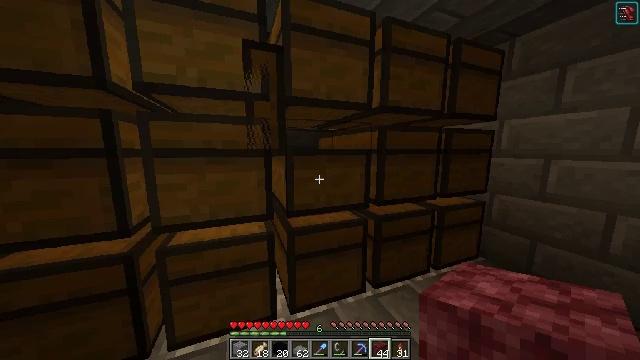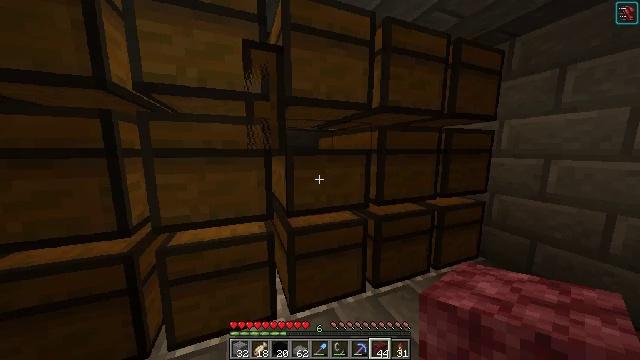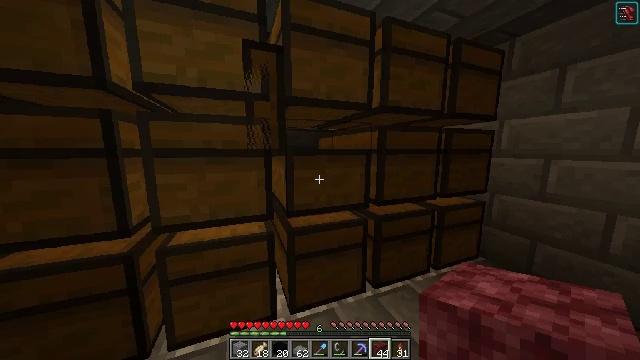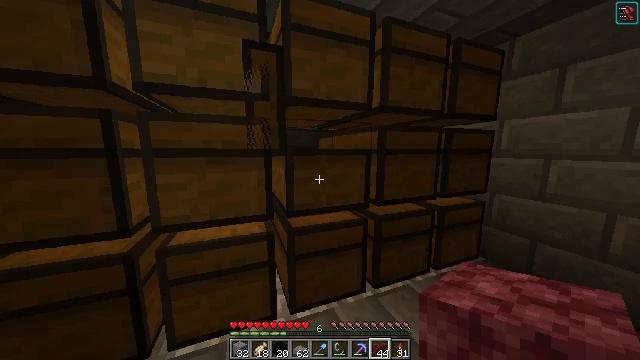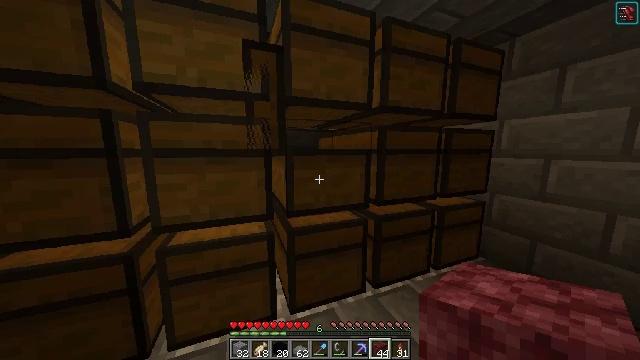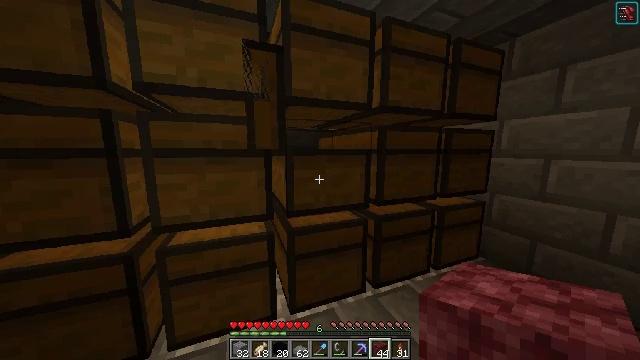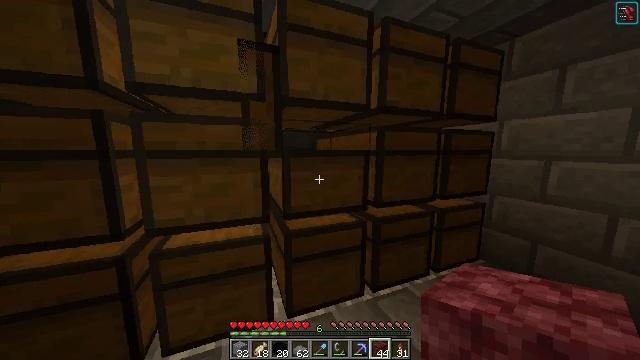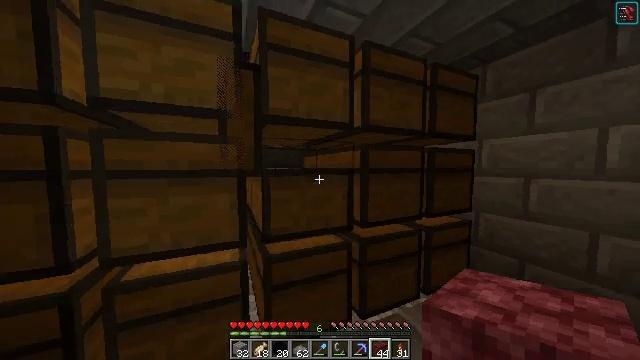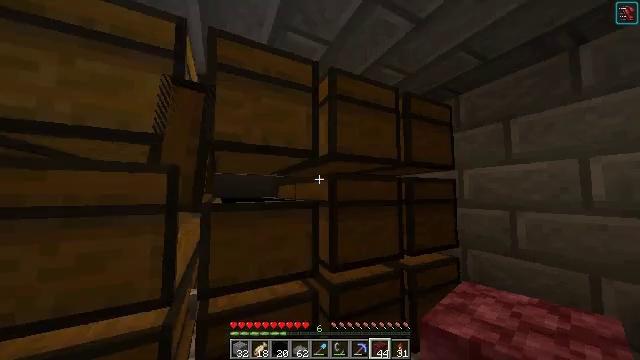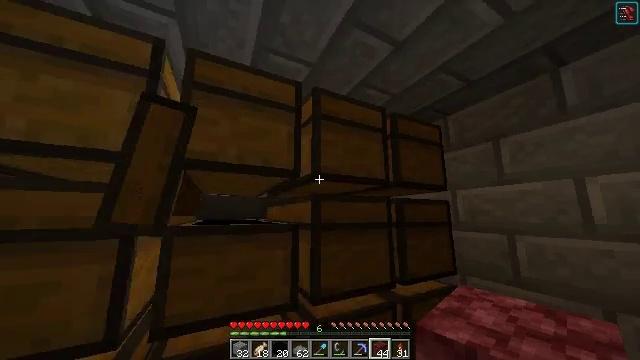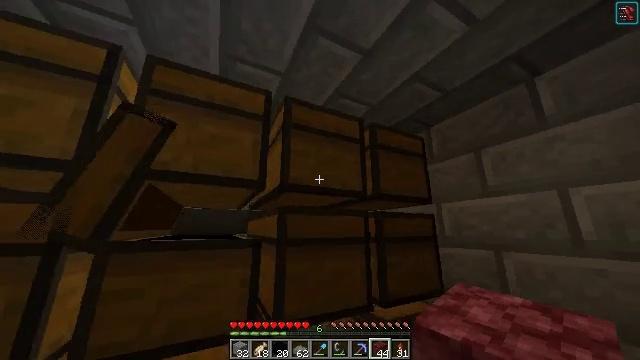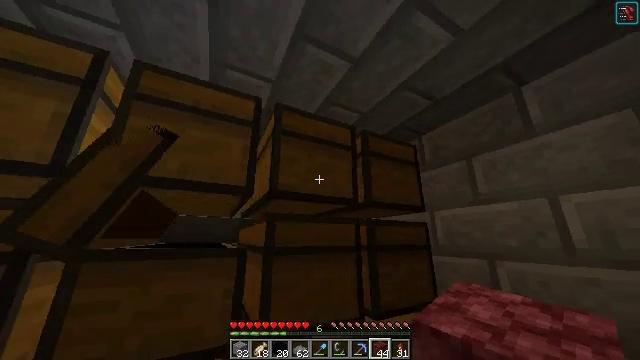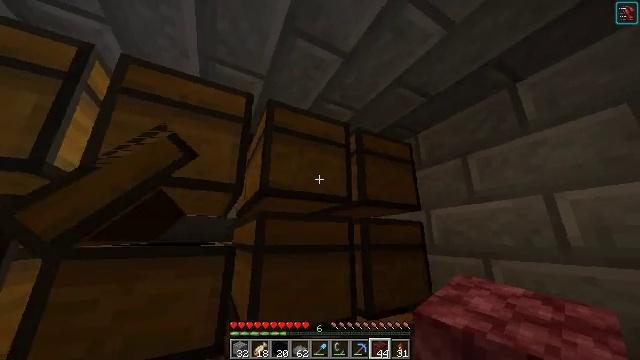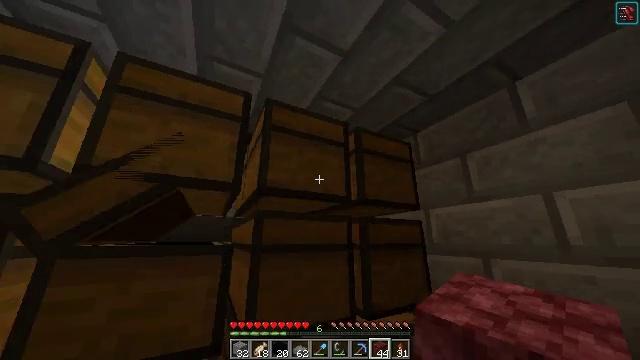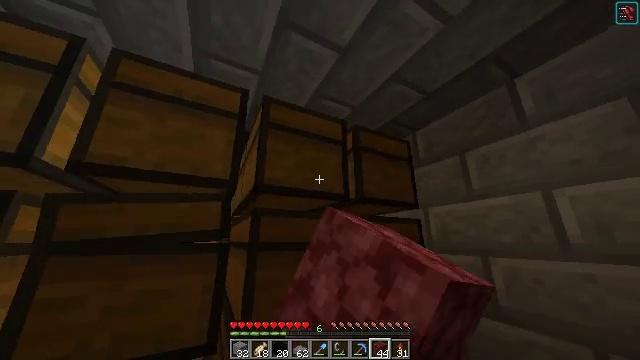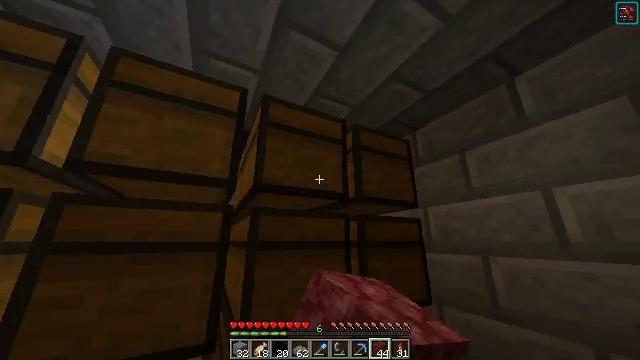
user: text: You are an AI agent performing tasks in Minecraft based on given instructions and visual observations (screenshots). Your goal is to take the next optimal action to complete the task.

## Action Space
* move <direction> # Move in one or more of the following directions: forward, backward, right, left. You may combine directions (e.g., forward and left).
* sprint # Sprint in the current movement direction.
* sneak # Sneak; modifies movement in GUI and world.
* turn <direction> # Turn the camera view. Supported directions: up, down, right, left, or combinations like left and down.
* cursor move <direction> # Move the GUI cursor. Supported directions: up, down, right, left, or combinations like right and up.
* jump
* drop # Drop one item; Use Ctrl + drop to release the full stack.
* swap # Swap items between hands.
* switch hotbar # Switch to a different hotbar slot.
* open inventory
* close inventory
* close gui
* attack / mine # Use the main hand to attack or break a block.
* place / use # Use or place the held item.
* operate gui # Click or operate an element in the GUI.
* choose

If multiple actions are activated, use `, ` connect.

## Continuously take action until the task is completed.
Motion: motion action
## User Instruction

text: Combine materials to make white concrete powder.
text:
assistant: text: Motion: close gui
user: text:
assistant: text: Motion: open inventory
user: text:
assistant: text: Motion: no_op
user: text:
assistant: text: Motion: no_op
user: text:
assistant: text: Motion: no_op
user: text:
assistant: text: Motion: move forward and move right
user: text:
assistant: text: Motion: move forward and move right, turn right and up
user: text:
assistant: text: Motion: move forward and move right, turn right and up
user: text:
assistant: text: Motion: move right, turn up
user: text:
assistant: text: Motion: turn up
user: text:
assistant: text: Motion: turn up
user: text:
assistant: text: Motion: no_op
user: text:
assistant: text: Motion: use / place
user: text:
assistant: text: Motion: use / place
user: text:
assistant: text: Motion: no_op
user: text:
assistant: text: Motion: no_op
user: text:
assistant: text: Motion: no_op
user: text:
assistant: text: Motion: no_op
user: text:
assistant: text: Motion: no_op
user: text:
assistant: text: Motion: no_op
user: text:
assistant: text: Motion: no_op
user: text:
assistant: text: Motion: no_op
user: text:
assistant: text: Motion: no_op
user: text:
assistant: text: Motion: no_op
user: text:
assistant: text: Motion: cursor move up
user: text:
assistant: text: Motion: cursor move up
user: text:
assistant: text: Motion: cursor move left and up
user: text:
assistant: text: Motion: no_op
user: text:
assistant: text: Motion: no_op
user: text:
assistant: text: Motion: no_op